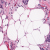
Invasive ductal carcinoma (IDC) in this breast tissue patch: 1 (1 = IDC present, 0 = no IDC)